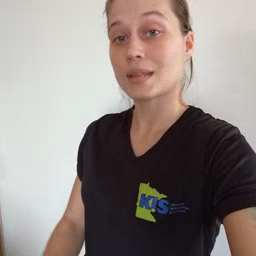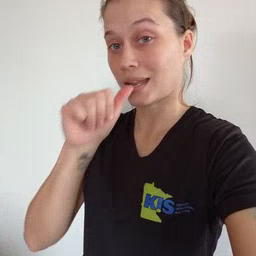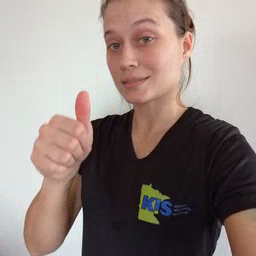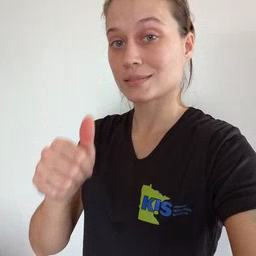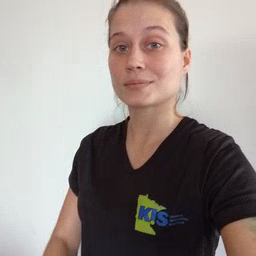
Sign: nuts